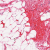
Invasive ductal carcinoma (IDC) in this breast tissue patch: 0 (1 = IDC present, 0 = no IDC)